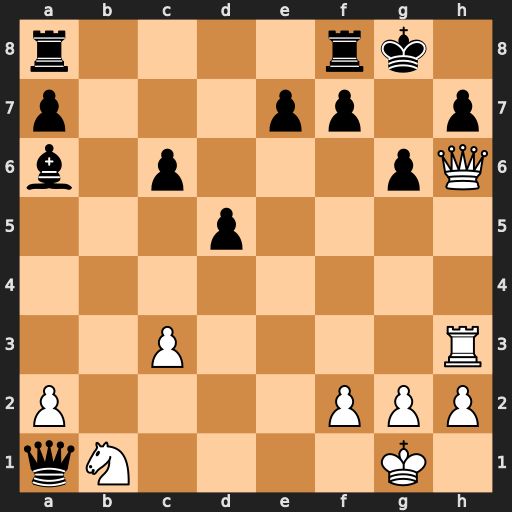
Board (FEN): r4rk1/p3pp1p/b1p3pQ/3p4/8/2P4R/P4PPP/qN4K1
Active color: w
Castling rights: -
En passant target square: -
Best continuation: Qxh7#